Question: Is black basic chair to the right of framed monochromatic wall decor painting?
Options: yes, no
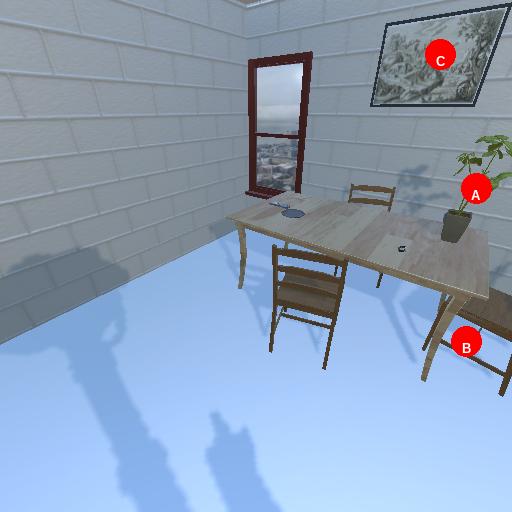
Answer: yes